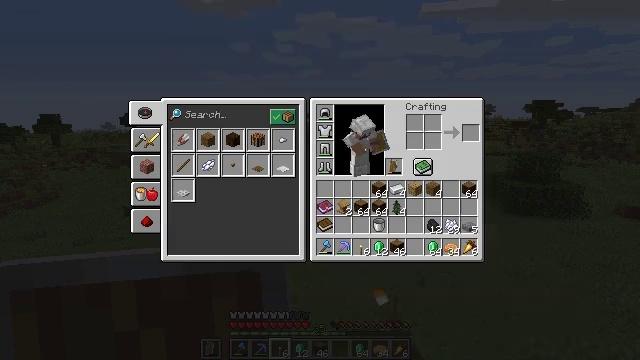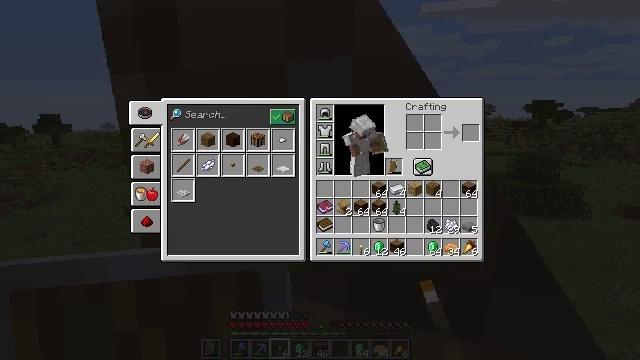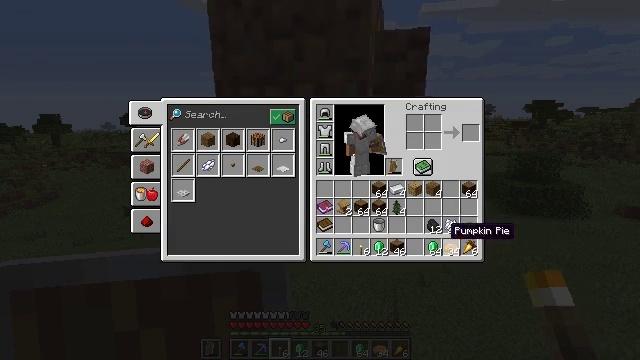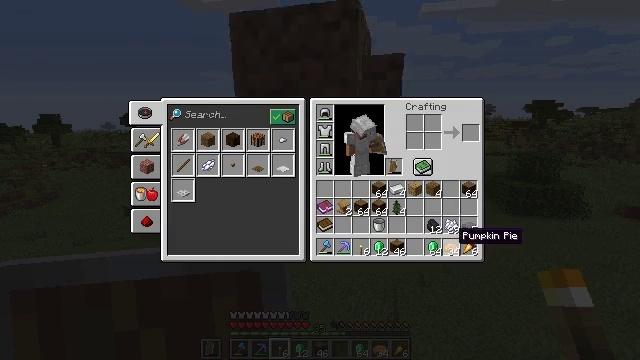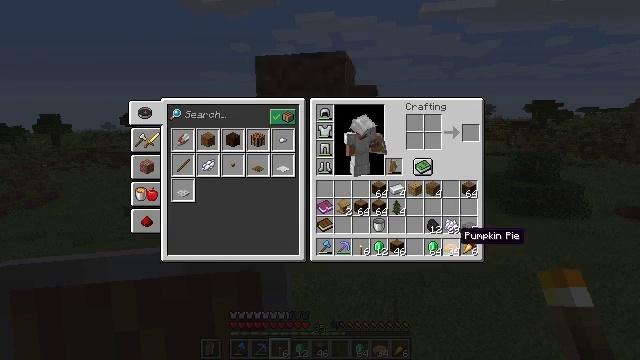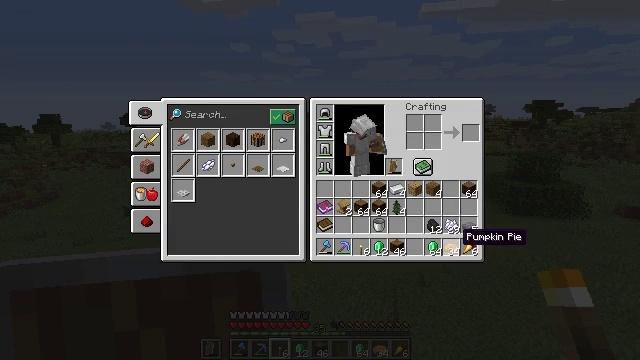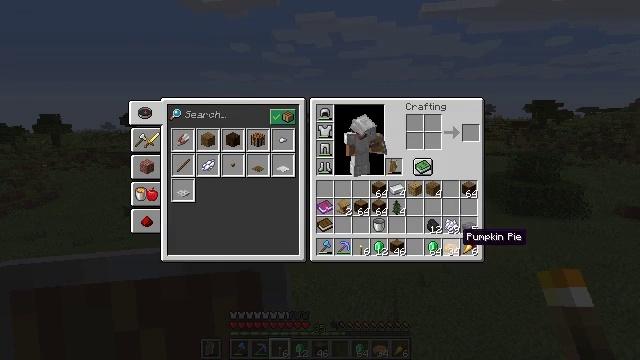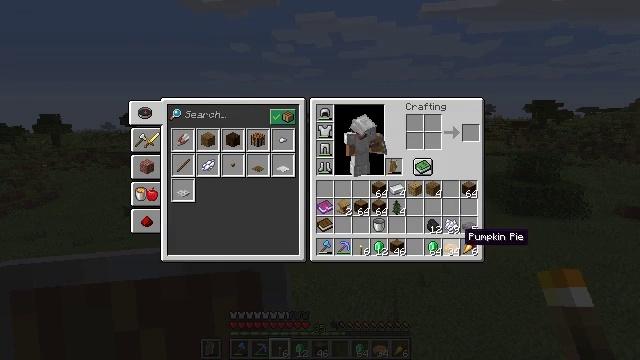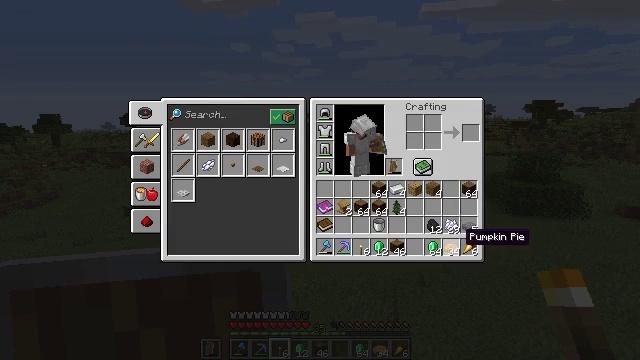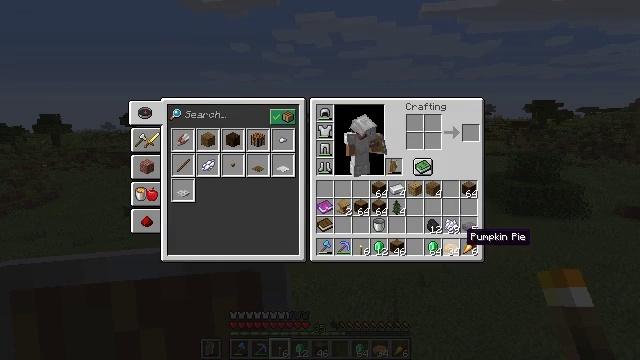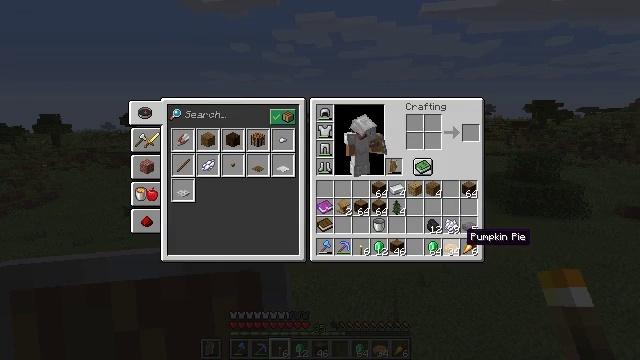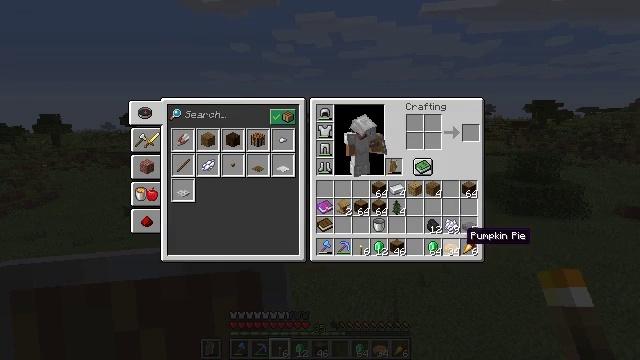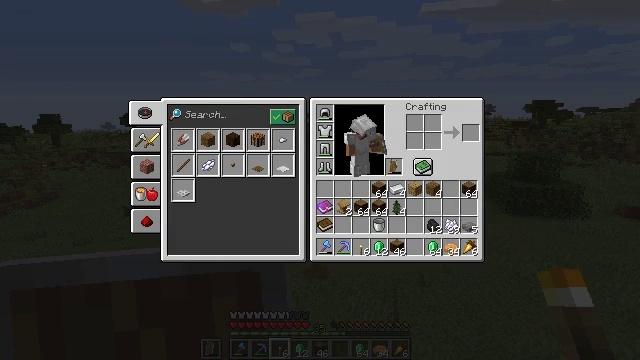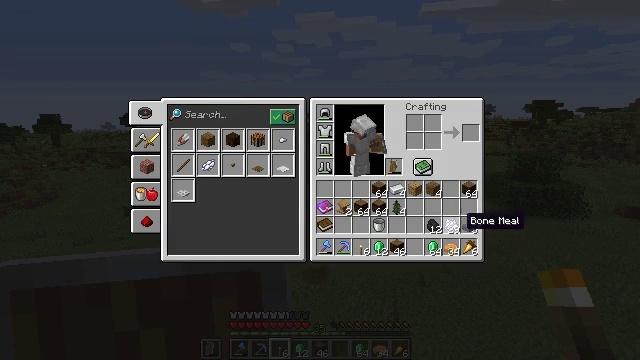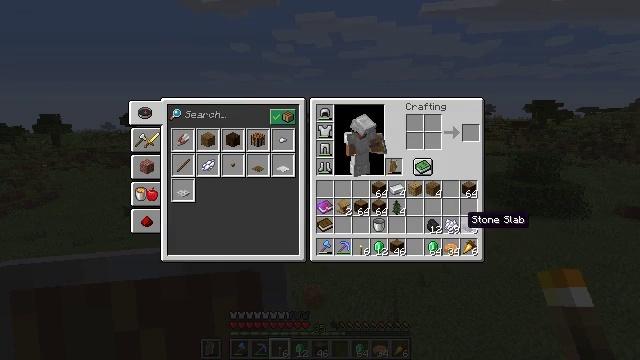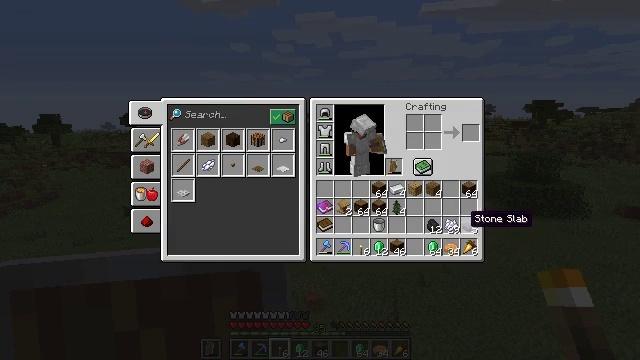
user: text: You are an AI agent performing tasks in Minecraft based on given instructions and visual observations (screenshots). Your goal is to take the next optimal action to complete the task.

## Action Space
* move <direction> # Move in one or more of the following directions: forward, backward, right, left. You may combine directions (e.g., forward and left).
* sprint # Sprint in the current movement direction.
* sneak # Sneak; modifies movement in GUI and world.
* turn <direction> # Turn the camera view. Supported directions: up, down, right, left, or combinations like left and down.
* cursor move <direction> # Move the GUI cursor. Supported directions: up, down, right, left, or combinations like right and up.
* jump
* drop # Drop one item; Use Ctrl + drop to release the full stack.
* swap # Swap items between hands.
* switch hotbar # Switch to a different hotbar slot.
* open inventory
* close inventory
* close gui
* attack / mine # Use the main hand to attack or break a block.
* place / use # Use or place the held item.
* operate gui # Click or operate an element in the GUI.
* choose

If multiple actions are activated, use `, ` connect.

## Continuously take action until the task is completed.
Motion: motion action
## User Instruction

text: Remove a stone slab from the inventory.
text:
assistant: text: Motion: sprint, open gui
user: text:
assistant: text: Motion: sprint
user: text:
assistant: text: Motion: sprint, cursor move right
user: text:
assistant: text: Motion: sprint
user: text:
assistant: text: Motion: sprint
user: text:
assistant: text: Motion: sprint
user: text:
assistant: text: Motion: sprint
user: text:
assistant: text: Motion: sprint
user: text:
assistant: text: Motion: sprint
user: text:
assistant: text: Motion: sprint
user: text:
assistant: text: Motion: sprint
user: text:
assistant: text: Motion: sprint, cursor move up
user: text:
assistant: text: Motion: sprint
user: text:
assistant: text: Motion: sprint
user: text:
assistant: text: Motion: sprint
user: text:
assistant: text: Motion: sprint
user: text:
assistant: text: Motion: sprint
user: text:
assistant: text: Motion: sprint
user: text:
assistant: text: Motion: sprint
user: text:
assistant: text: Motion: sprint
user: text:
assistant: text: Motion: sprint
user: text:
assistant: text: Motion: sprint
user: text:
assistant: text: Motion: sprint
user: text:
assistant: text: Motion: sprint, drop
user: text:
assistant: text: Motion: sprint, drop
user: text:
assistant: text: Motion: sprint, drop
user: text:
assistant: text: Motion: sprint, cursor move left
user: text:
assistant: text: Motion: sprint, cursor move left
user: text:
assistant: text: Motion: sprint